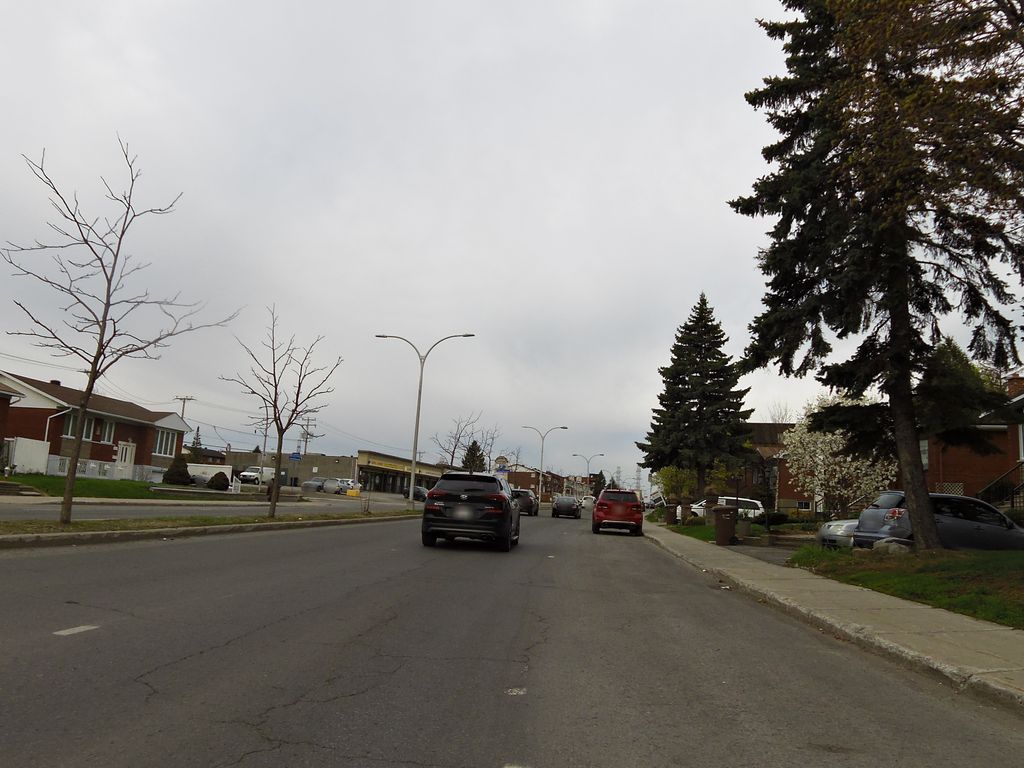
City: montreal